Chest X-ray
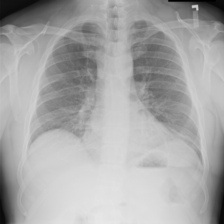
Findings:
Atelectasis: negative
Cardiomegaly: negative
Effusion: negative
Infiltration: negative
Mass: negative
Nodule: negative
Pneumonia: negative
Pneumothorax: negative
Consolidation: negative
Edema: negative
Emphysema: negative
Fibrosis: negative
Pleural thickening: negative
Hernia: negative